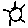
Label: sun